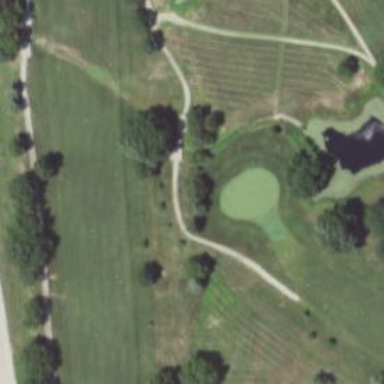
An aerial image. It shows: View of golf hole.